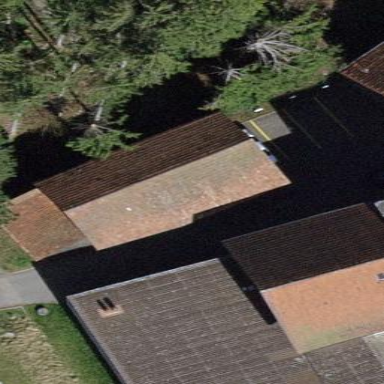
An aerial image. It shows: Shed.